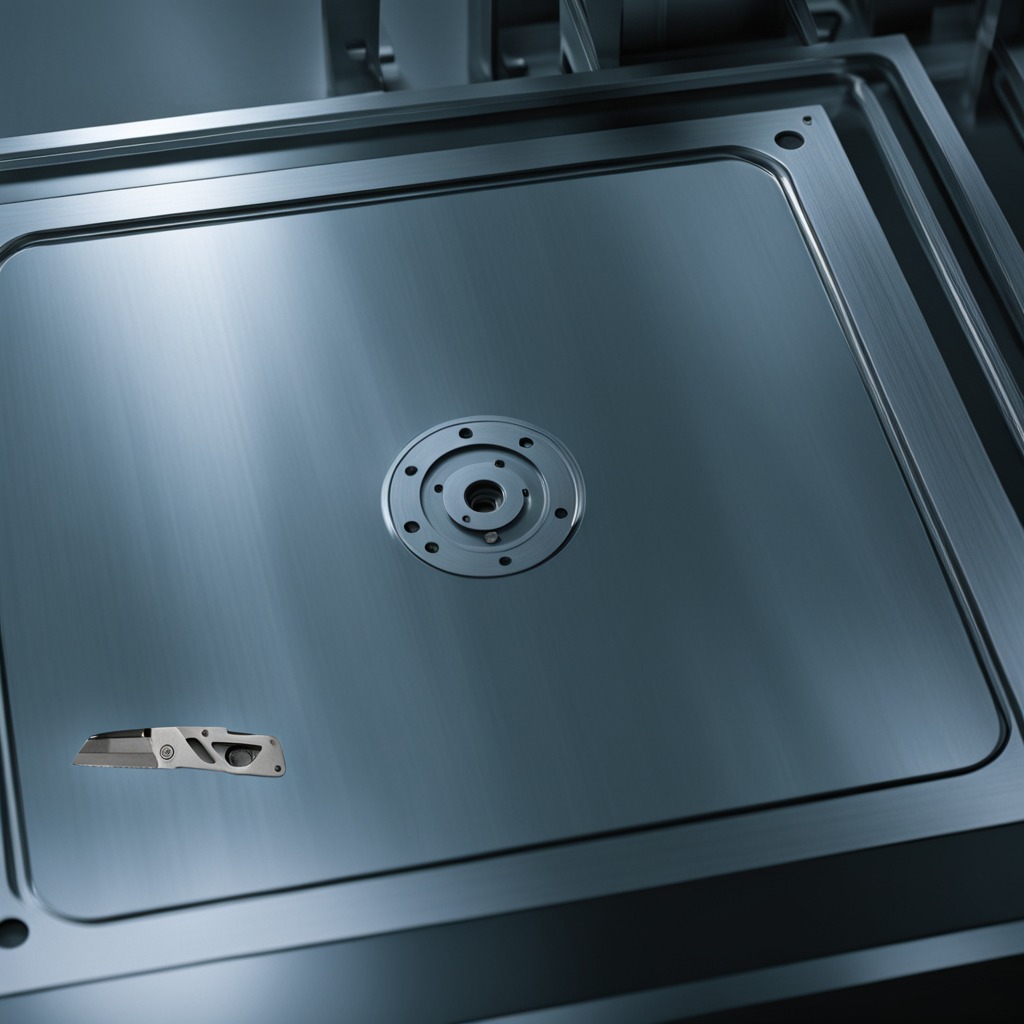
A utility knife is lying on the metal table.